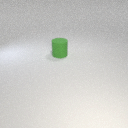
large green rubber cylinder